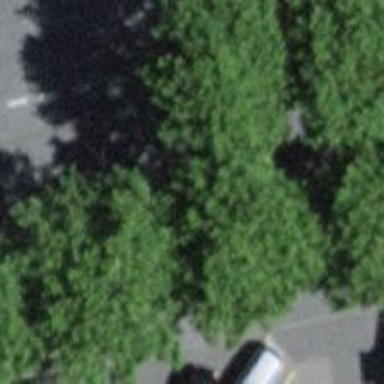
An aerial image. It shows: Avenue lined with broadleaved trees.